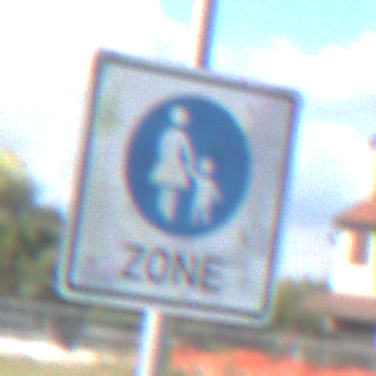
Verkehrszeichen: BeginnFussgaengerzone
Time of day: MorningAfternoon
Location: Outdoor (Suburban)
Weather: PartlyCloudy
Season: NotSpecified
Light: Natural